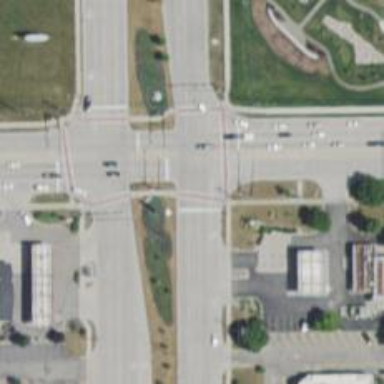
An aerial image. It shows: Marked footway crossing with lines.